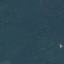
Land use / land cover class: Forest